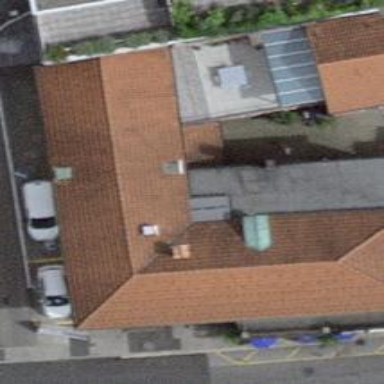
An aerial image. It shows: Restaurant.